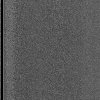
Atmospheric dust classification: dusty